Field crop: tomato
Growth stage: 1
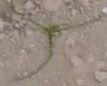
Species: cyperus